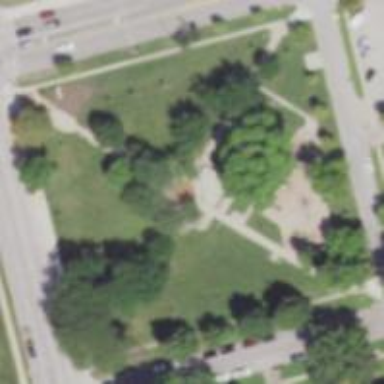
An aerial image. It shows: Park.